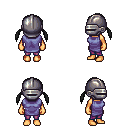
a pixel art fantasy rpg character, female body template, human, tanned skin, chain tabard jacket, magenta pants, gray twin-tailed hairstyle, metal helm, four views (front, back, left, right), 2x2 character sprite sheet, small pixel art, hard edges, no anti-aliasing